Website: bh-photo
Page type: customer-info-address
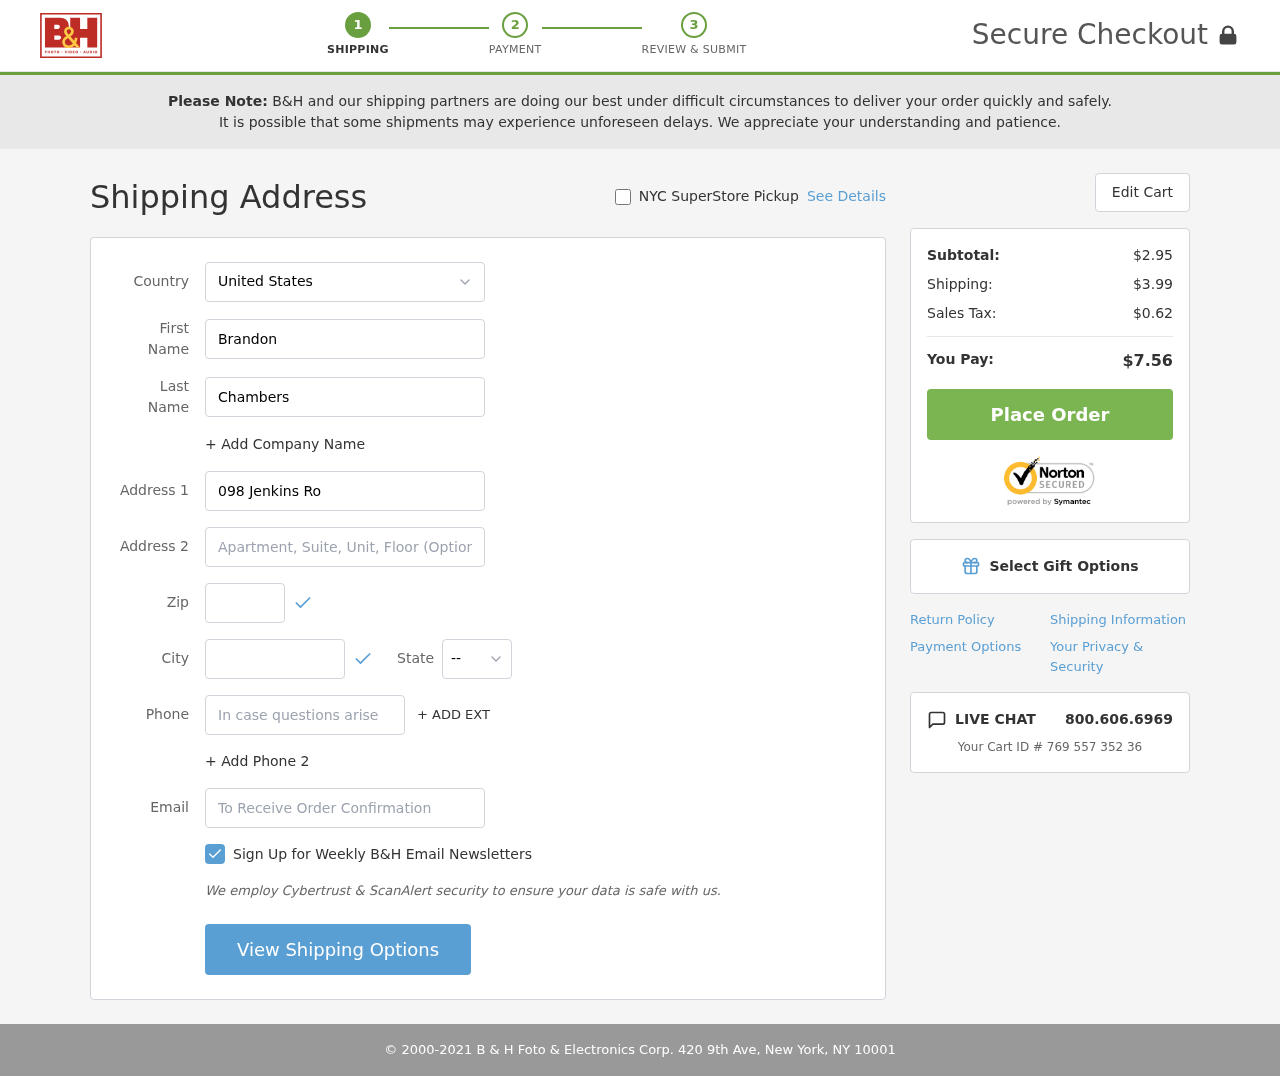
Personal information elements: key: PII_CITY
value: New Grace
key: PII_COUNTRY
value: United States
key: PII_EMAIL
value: bchambers@hotmail.com
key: PII_FIRSTNAME
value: Brandon
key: PII_LASTNAME
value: Chambers
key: PII_PHONE
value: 4607991084
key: PII_POSTCODE
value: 21877
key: PII_STATE_ABBR
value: ND
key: PII_STREET
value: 098 Jenkins Row Apt. 683
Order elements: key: ORDER_SUBTOTAL
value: $2.95
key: ORDER_SHIPPING_COST
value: $3.99
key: ORDER_TAX
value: $0.62
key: ORDER_TOTAL
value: $7.56
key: ORDER_ID
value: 769 557 352 36